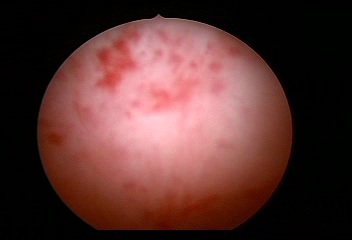
Modality: WLC
Class: Normal mucosa
Bladder cancer association: No